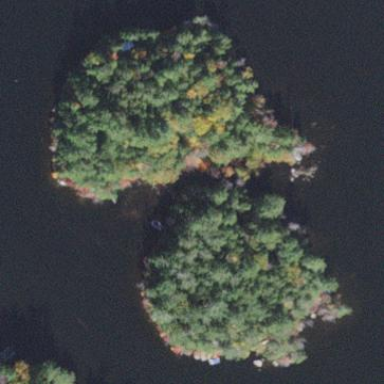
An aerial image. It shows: Islet.